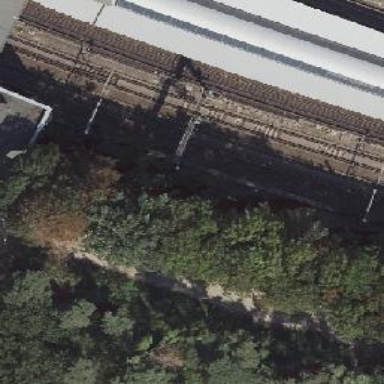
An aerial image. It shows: Railway signal.